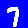
Digit: 7